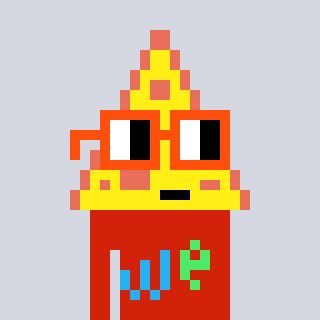
a pixel art character with square orange glasses, a pizza-shaped head and a red-colored body on a cool background